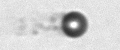
Label: bead